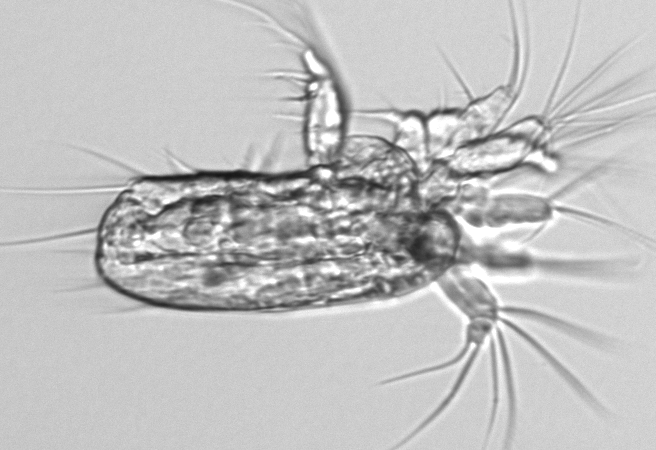
Label: Copepod_nauplii